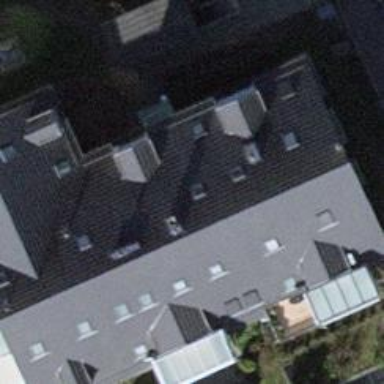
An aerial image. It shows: Building with apartments featuring tiled roof.